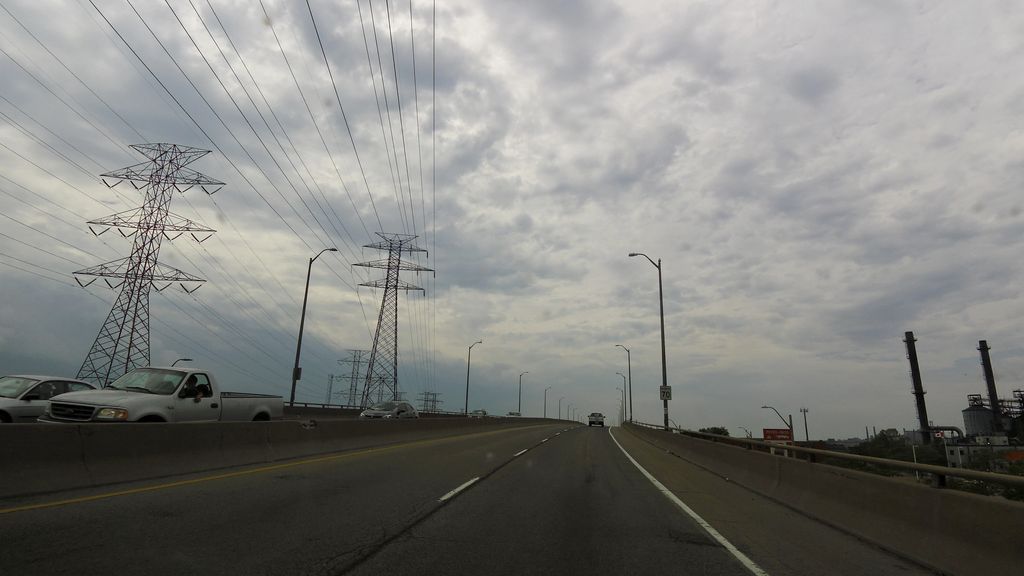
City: hamilton